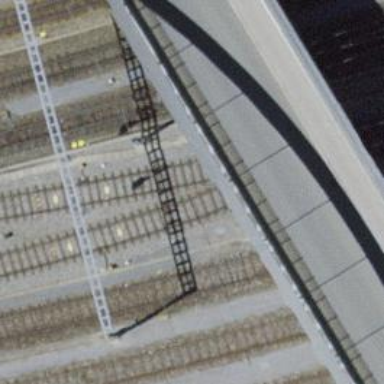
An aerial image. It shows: Railway track with contact line for electrification.